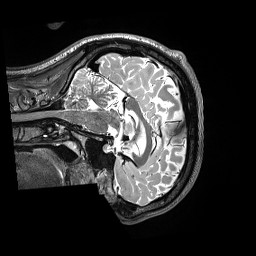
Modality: T2w
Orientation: sagittal